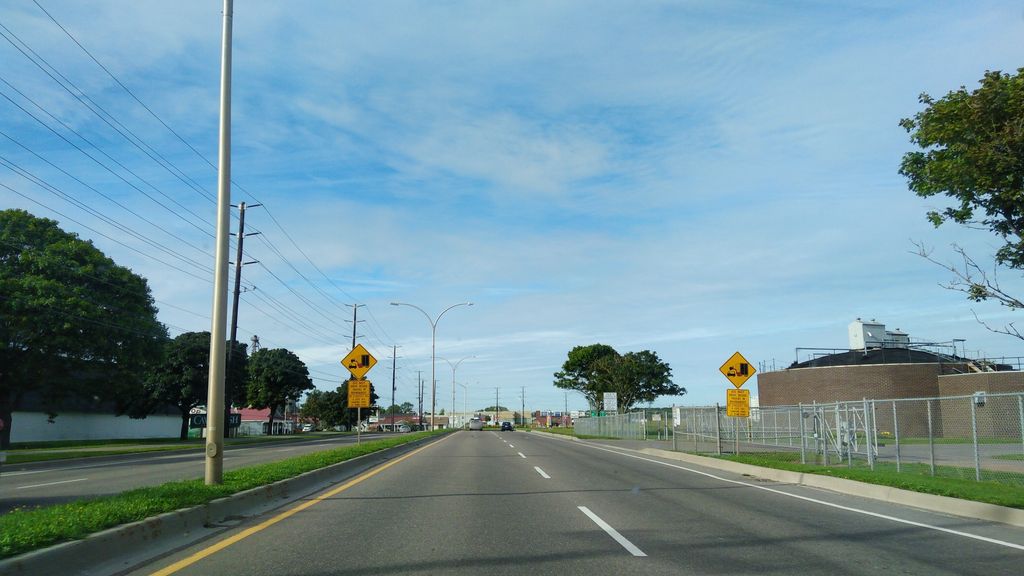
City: charlottetown